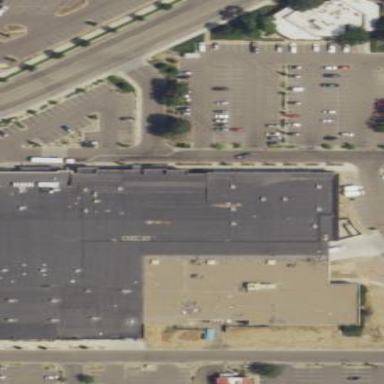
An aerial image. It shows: Gray retail building.